Field crop: maize
Growth stage: 2
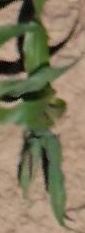
Species: maize